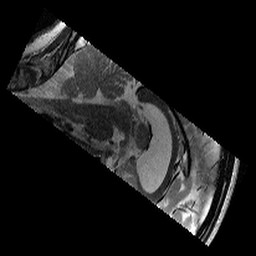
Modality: T2w
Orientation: sagittal
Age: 11
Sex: female
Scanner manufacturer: siemens
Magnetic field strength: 3 T
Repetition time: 9.23 s
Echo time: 0.067 s